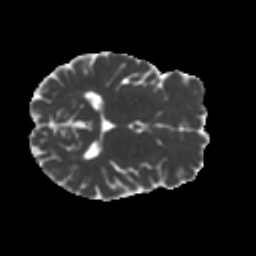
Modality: MD
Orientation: axial
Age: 42
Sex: female
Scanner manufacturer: ge
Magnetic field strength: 3 T
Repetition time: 7.8 s
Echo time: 0.0606 s